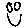
Label: smiley face